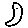
Label: moon